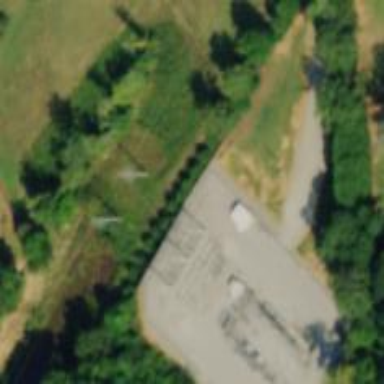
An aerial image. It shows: Distribution level power substation enclosed by fence.